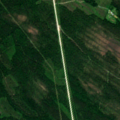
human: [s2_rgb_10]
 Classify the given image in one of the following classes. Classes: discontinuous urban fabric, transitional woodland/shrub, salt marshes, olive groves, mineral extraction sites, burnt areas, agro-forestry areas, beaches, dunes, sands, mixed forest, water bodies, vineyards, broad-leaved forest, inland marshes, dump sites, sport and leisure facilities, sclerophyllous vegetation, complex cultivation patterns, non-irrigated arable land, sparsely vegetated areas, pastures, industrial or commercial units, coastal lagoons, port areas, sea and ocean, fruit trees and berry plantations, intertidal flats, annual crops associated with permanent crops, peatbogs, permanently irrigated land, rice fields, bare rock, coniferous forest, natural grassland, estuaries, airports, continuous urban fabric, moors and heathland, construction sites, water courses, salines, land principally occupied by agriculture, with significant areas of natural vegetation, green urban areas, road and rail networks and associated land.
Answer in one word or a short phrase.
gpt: coniferous forest